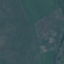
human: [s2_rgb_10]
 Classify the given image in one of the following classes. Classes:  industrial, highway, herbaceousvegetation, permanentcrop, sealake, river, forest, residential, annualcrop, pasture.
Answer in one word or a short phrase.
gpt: Pasture